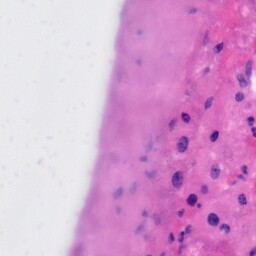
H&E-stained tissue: Liver